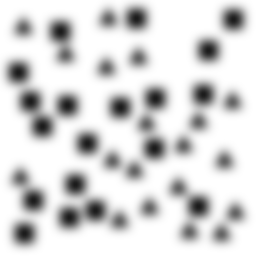
Squares: 19
Triangles: 19
Stars: 0
Total shapes: 38